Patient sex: F
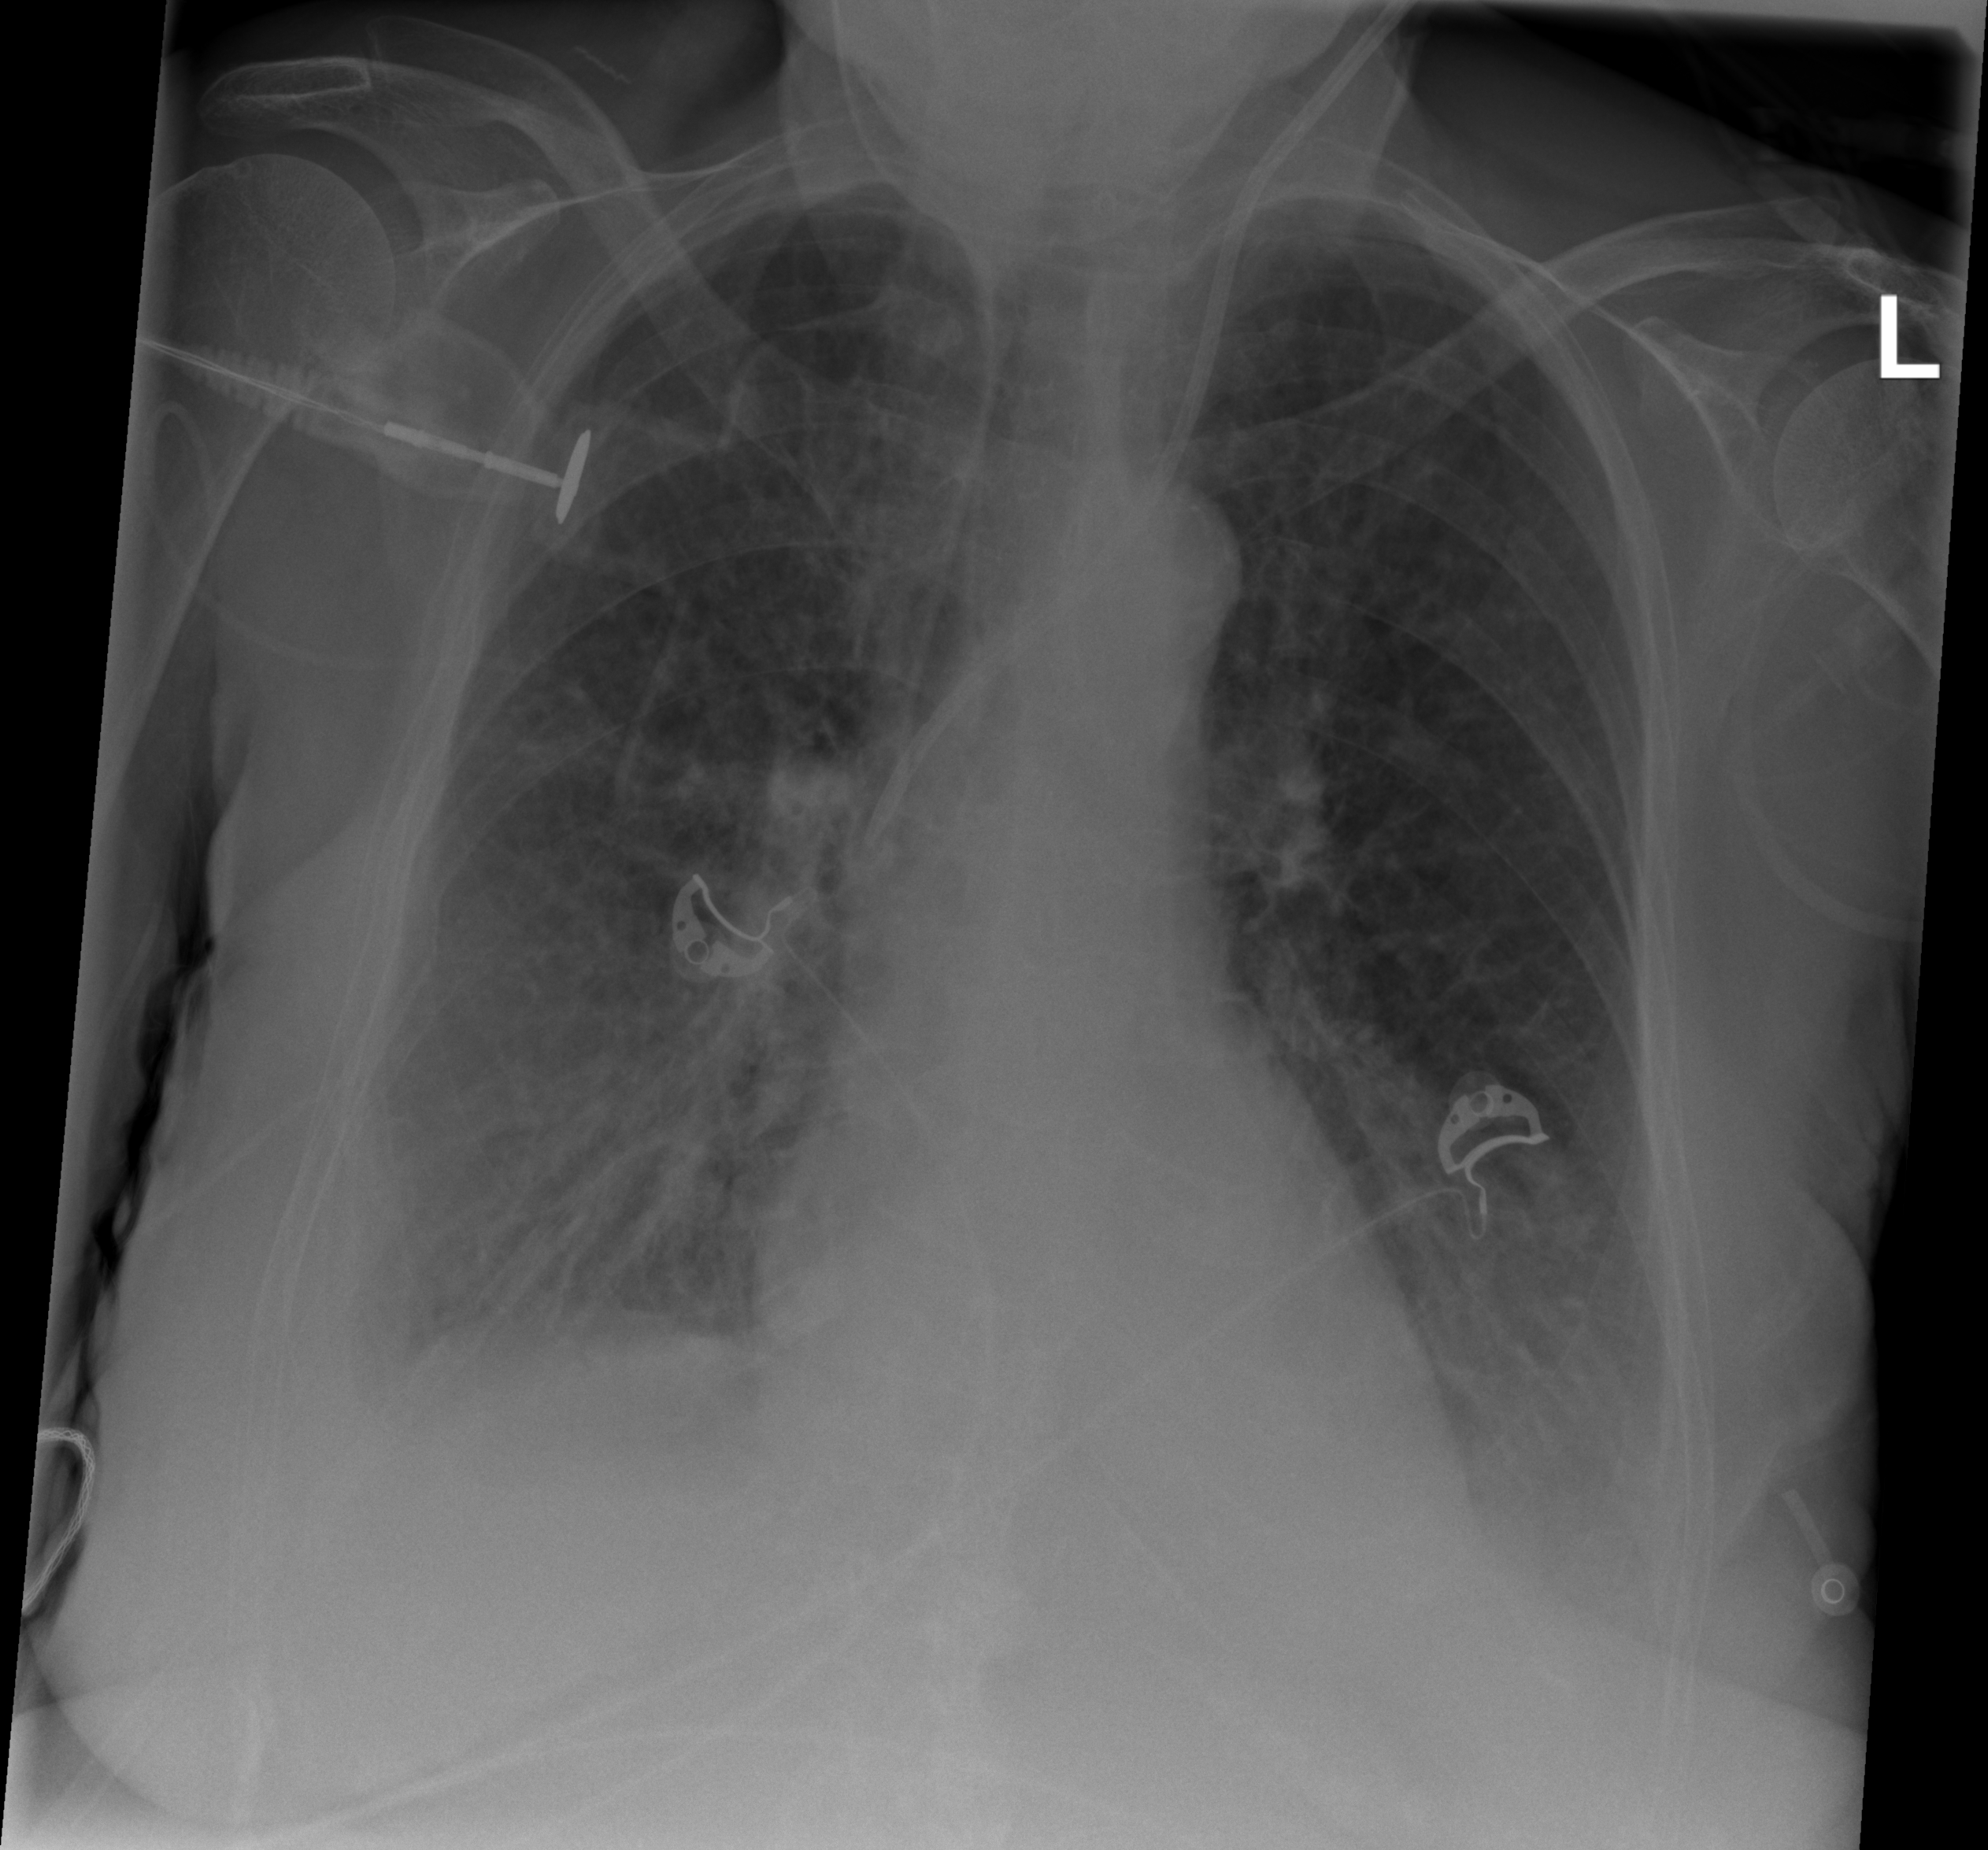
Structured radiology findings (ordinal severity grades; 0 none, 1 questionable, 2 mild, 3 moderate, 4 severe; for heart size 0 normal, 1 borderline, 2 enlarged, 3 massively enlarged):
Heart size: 0
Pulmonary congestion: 2
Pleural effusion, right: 2
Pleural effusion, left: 2
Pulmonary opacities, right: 0
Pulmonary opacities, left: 0
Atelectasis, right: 2
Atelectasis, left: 2